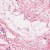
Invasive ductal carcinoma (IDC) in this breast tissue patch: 0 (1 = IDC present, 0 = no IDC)